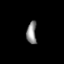
Tissue: lung
Cell type: Smooth muscle cells
Senescence score: 0.5736
Nuclear area (px): 218
Mean DAPI intensity: 139.977